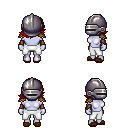
a pixel art fantasy rpg character, female body template, dark elf, purple skin, leather shoulder armor, white pants, red swoop hairstyle, metal helm, cloth bracers, brown slippers, four views (front, back, left, right), 2x2 character sprite sheet, small pixel art, hard edges, no anti-aliasing